Interaction volume radius: 5 \u00c5
Interaction volume height: 15 \u00c5
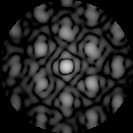
Disorder parameter: 0.3987